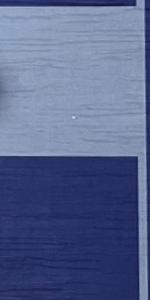
Label: Empty